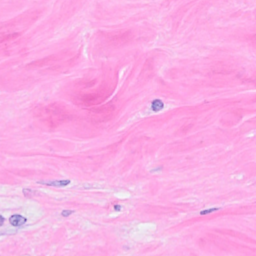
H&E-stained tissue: Breast